Interaction volume radius: 10 \u00c5
Interaction volume height: 10 \u00c5
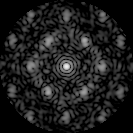
Disorder parameter: 0.5478